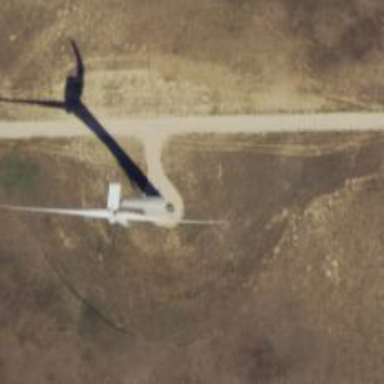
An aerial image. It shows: Wind generator powered by horizontal axis wind turbine.